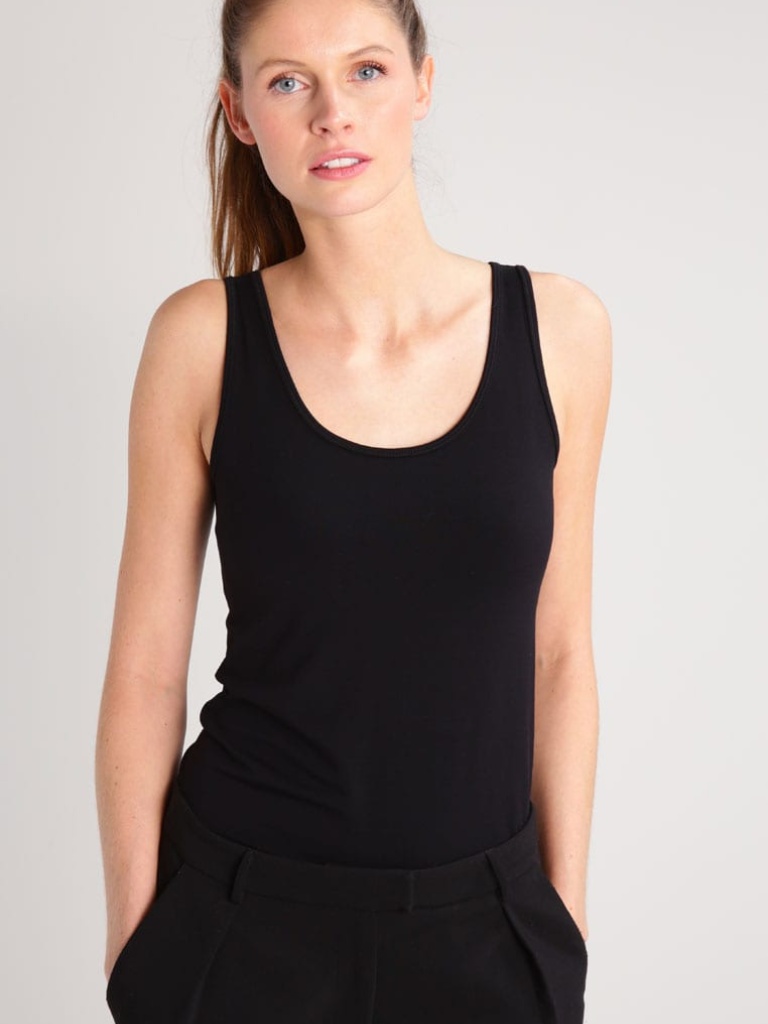
cotton tight sleeveless hip length Fully Tucked in scoop tank